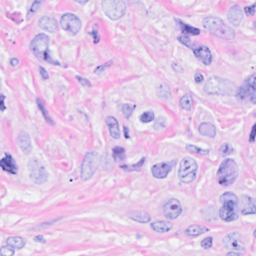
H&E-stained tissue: Breast